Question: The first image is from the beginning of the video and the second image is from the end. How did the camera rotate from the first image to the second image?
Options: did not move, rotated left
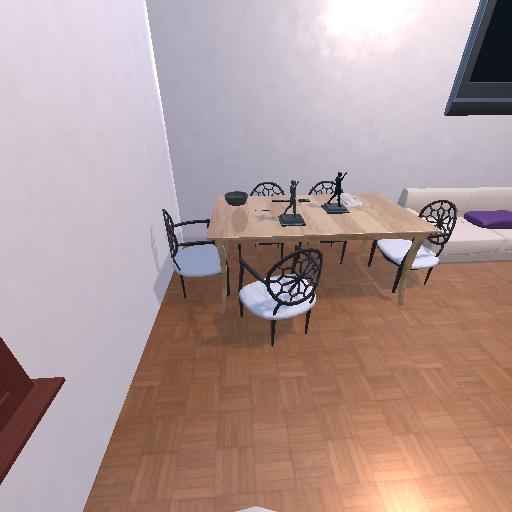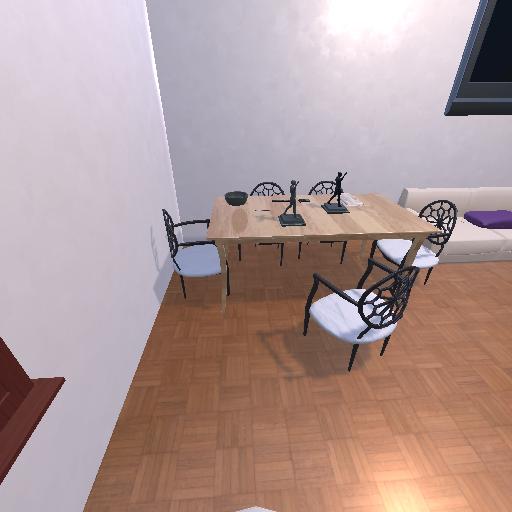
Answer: did not move